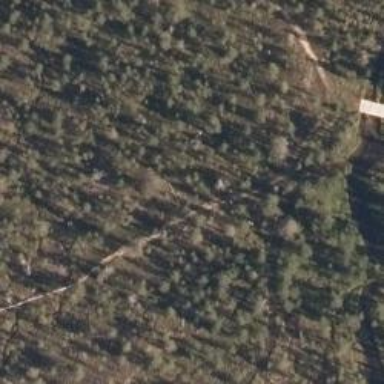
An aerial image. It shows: Path.